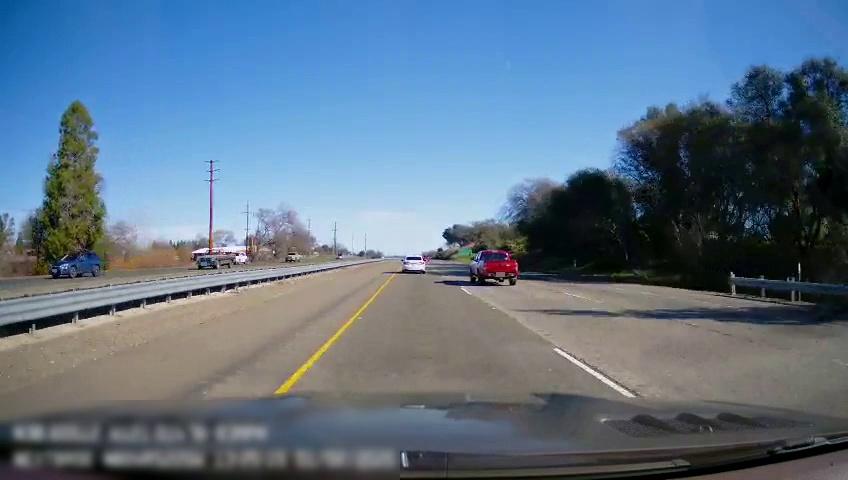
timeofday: Day
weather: Sunny
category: Drivable Space
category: Drivable Space
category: Vehicles | Truck
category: Vehicles | Car
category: Vehicles | SUV
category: Vehicles | SUV
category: Vehicles | Truck
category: Vehicles | Truck
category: Lanes | Current Lane
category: Lanes | Current Lane
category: Lanes | Alternate Lane
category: Traffic | Signs